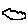
Label: cloud